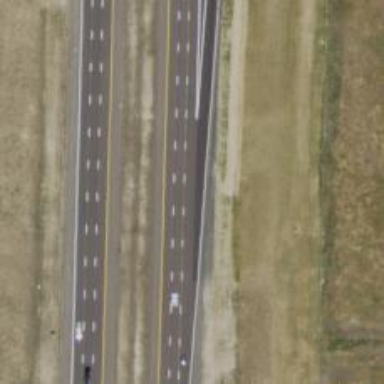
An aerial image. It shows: Asphalt motorway link.